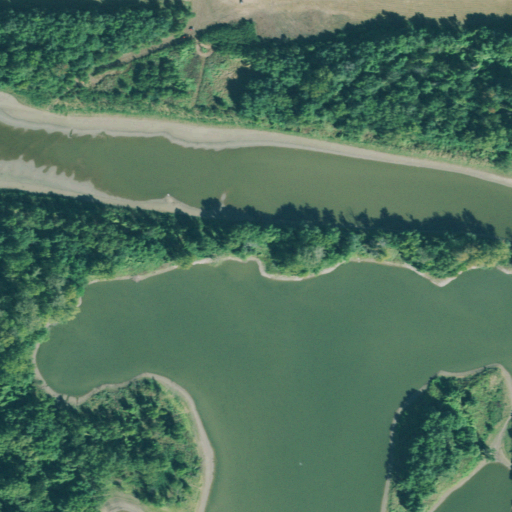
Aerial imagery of levee in Tennessee named Hathway Dikes containing open water, woody wetlands, and herbaceous wetlands